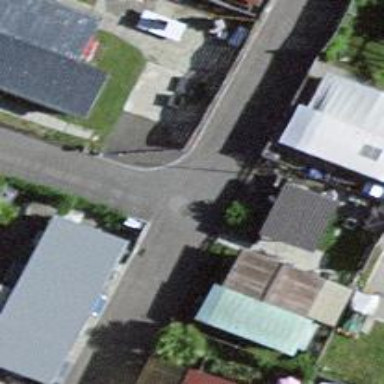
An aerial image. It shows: Asphalt alley used as service road.